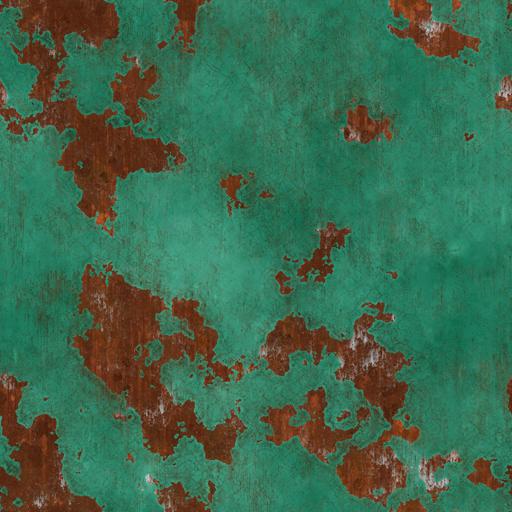
Tags: green metal paint painted rust